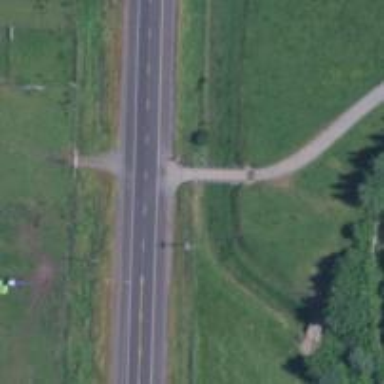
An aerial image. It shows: Road with stop sign.